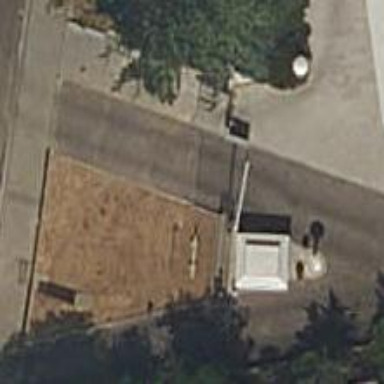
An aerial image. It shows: Lift gate barrier.